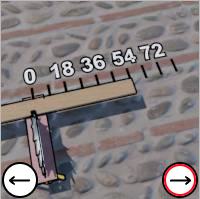
Task: length
Answer: 54
First scale value: 18.0